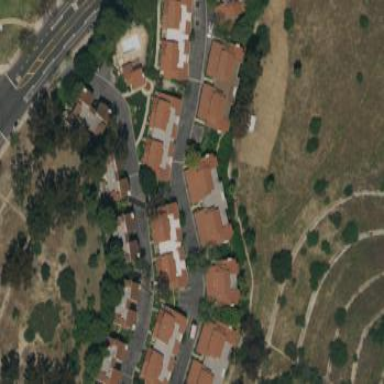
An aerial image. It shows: Condominium within residential area.